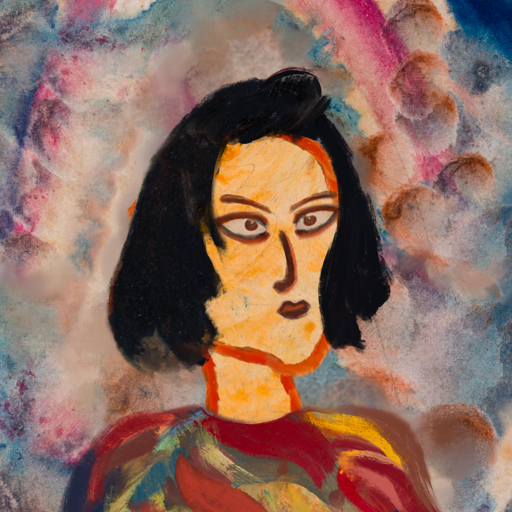
Background: Rupkatha, Head And Neck Side: Experience, Face Side: Roy_Bahadur, Bust: Mother_And_Son_Son, Hair Side: Mosgoul, Head Accessory: Blank, Second Necklace: Blank, Necklace: Blank, Baby: Blank